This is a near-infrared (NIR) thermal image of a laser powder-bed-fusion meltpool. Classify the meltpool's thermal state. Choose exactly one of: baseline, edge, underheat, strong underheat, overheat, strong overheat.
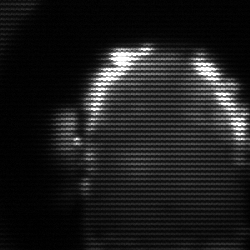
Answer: baseline